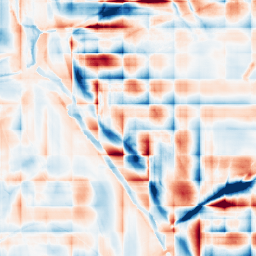
Category: wavelet
Decomposition family: wavelet_dwt
Decomposition parameters: wavelet: db2
level: 5
Upsampling method: lanczos
Upsampling parameters: scale: 8
Upsampling scale: 8